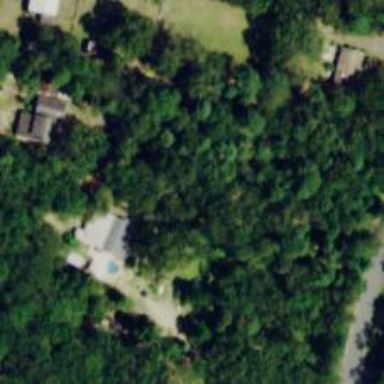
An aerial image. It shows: Driveway.